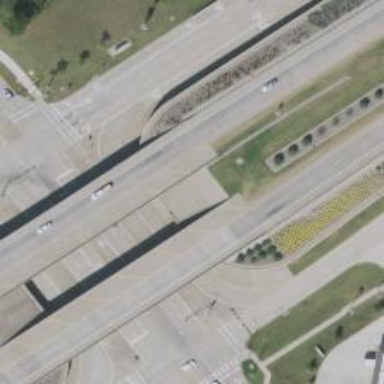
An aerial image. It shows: Bridge over motorway.